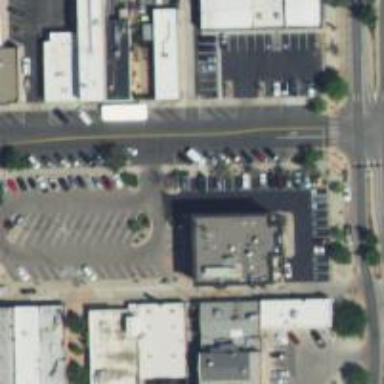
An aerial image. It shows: Parking space is available.